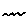
Label: zigzag